一年级 · 算术
堆雪人。

（1）小雨堆了几个雪人?

答: 小雨堆了 $(\quad)$ 个雪人。

（2）小红比小奇少堆了几个雪人?

答: 小红比小奇少堆了（ $\quad$ ) 个雪人。
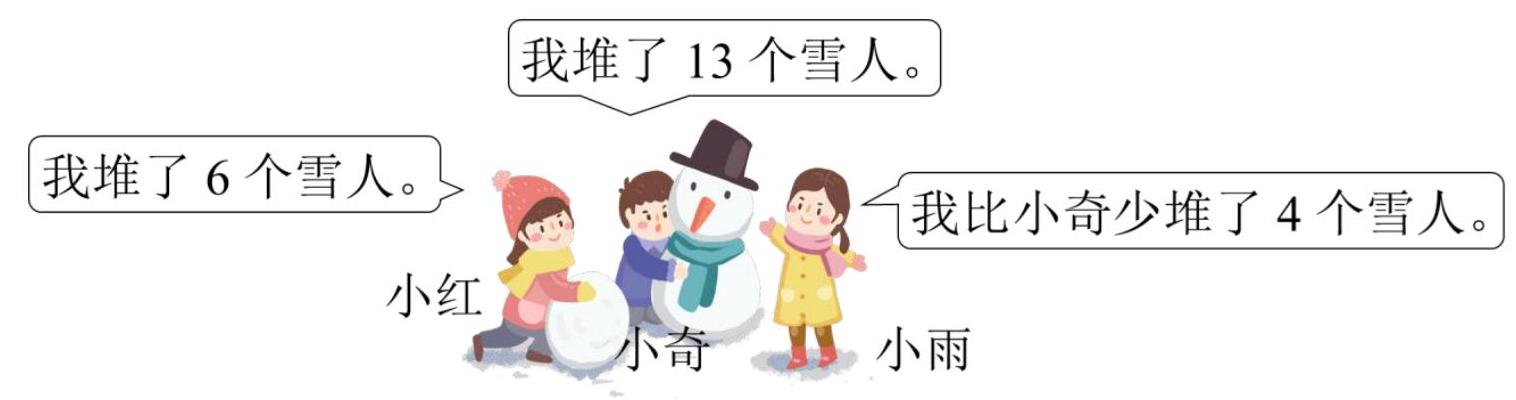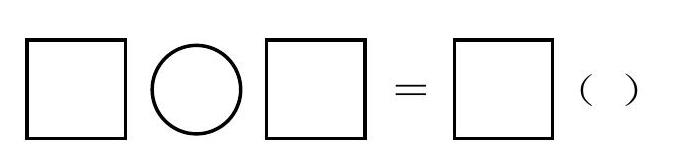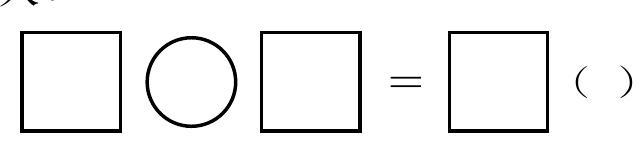
答案: 详解( 1 ) $13-4=9$ (个)
答: 小雨堆了 9 个雪人。
(2) $13-6=7$ (个)
答: 小红比小奇少堆了 7 个雪人。